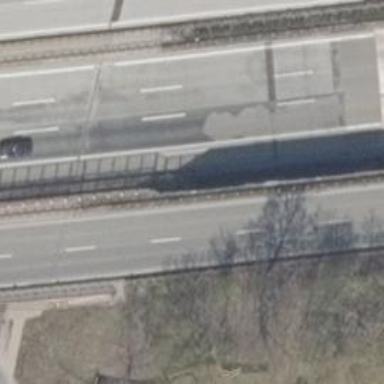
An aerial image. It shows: Secondary road with asphalt surface passing over bridge.